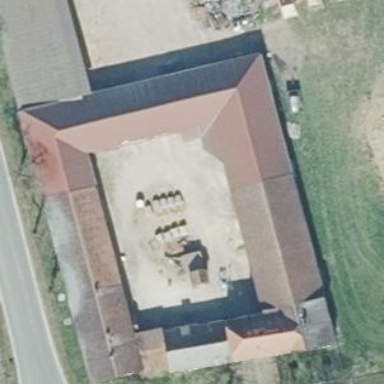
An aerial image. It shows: Farm auxiliary building.